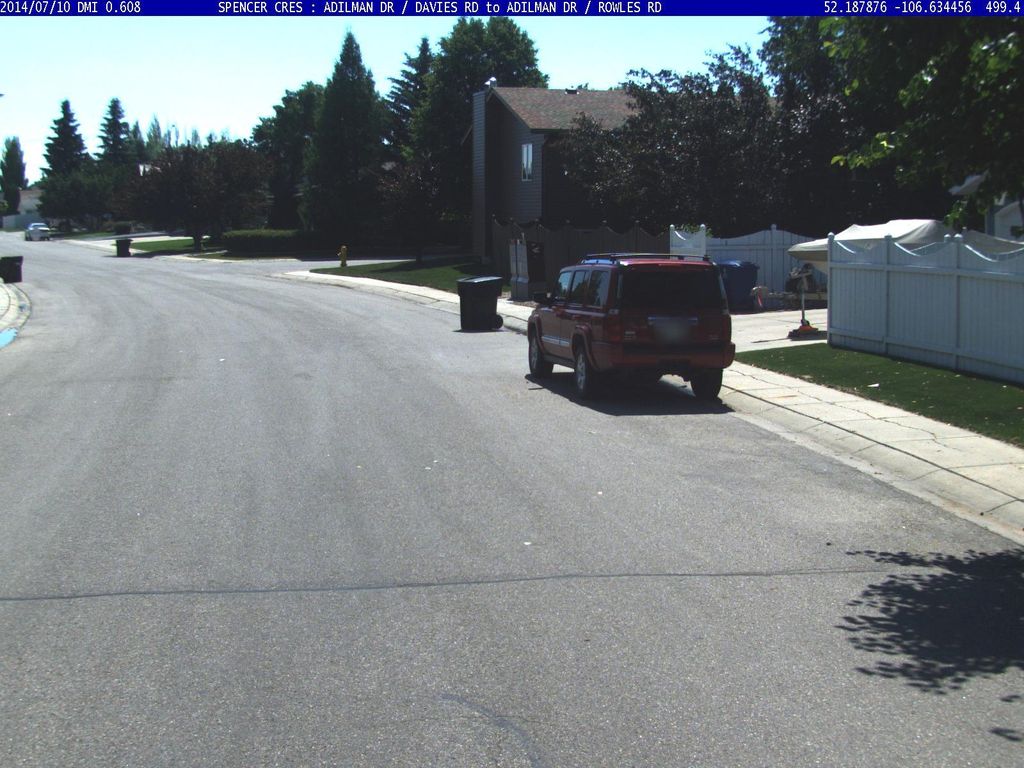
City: saskatoon